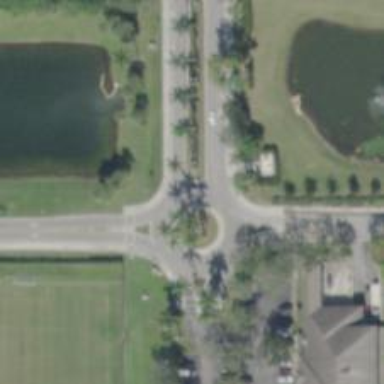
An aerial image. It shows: Unclassified road that forms roundabout at the junction.